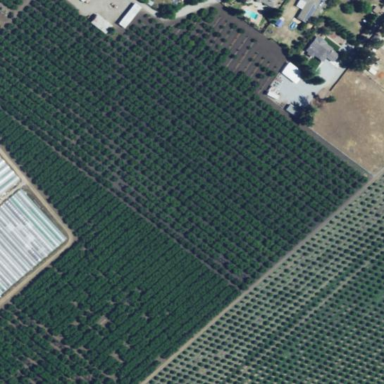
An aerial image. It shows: Orchard.